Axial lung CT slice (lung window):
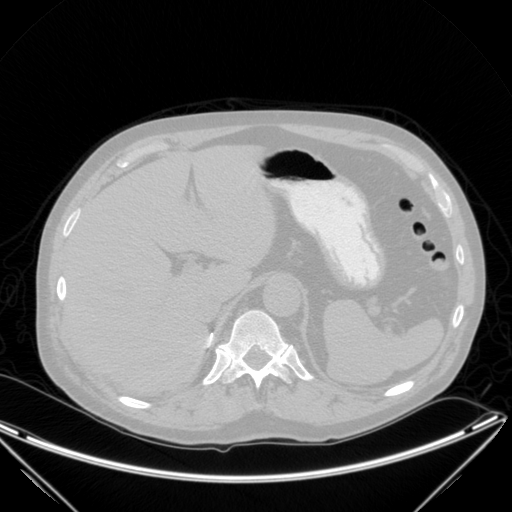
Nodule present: no